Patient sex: F
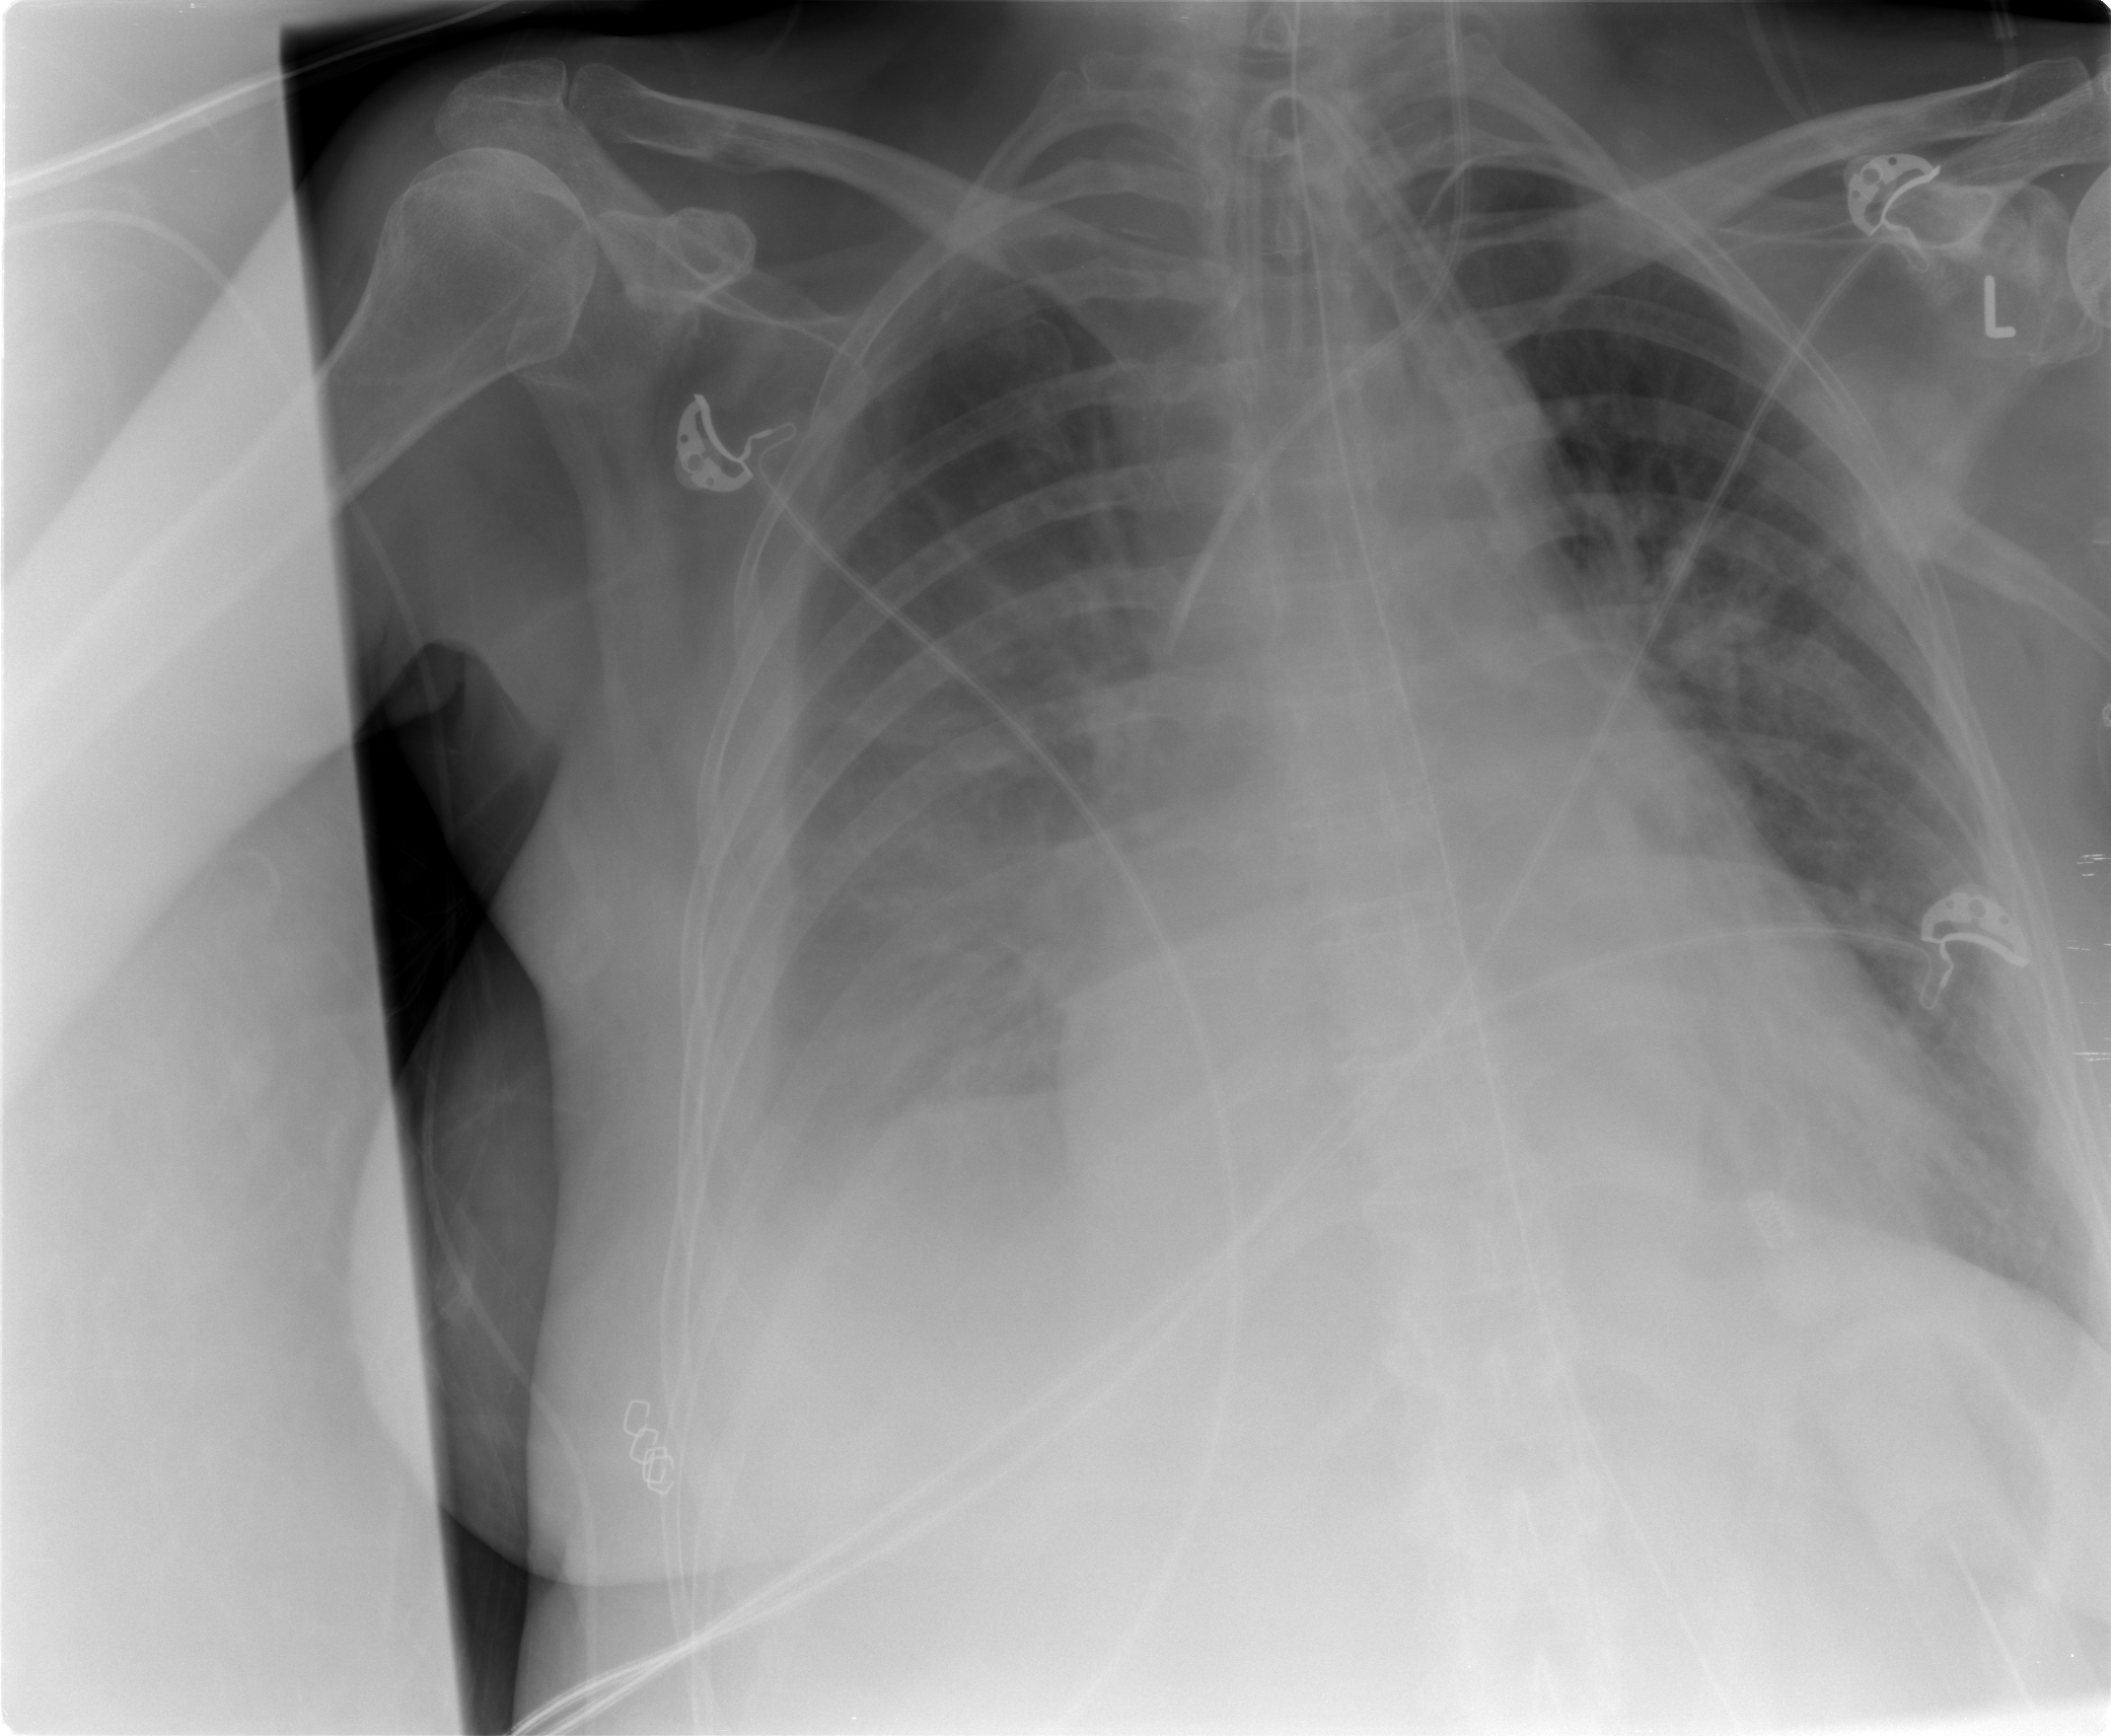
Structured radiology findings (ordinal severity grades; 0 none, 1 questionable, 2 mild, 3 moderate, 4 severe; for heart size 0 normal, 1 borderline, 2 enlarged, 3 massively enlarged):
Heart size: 2
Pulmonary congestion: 2
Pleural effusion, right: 3
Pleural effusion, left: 1
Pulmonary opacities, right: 2
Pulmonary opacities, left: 1
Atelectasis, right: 3
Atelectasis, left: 2